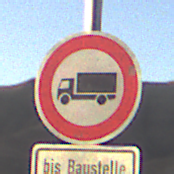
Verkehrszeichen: VerbotFuerKraftfahrzeugeUeberDreiKommaFuenfTonnen
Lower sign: SonstigeFahrzeugePersonengruppenFrei2
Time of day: SunriseSunset
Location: Outdoor (Nature)
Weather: Clear
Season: NotSpecified
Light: Natural